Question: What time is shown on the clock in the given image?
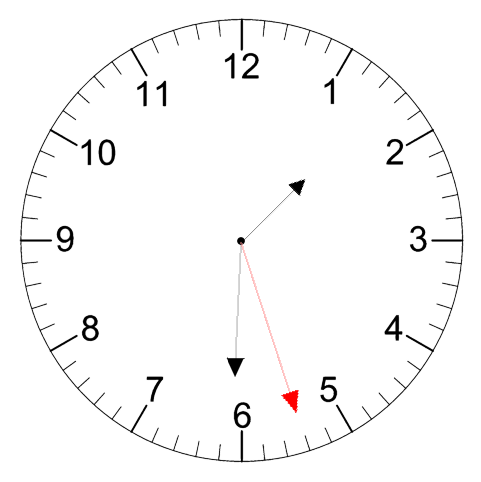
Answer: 01:30:27